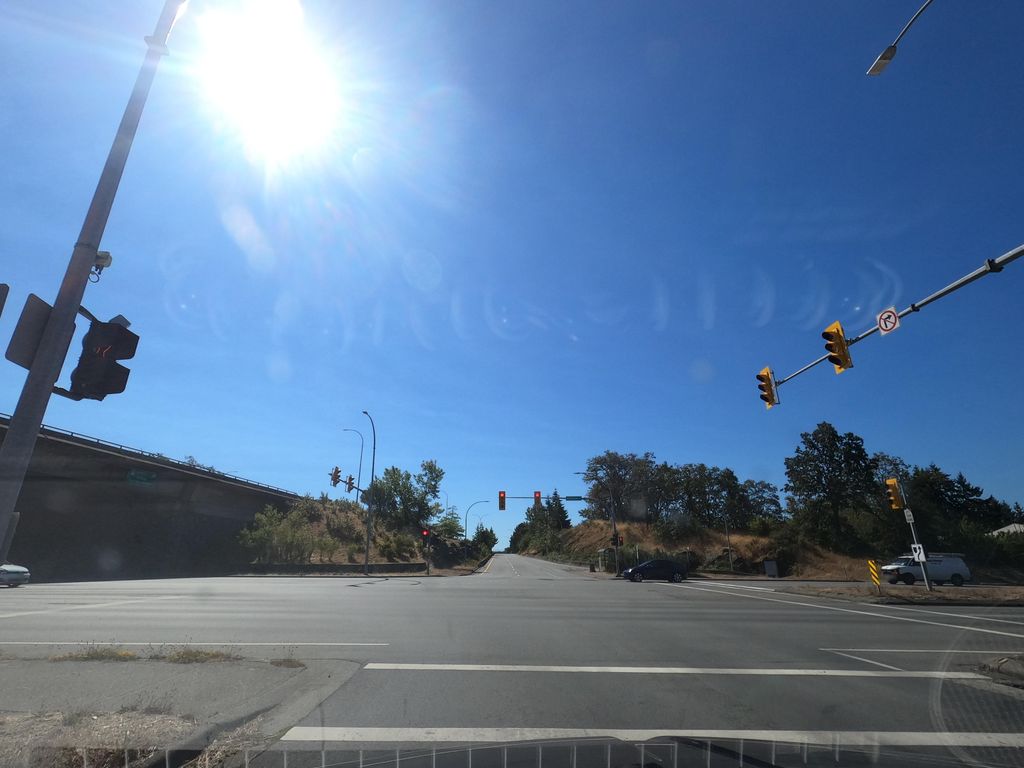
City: victoria